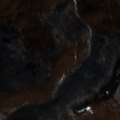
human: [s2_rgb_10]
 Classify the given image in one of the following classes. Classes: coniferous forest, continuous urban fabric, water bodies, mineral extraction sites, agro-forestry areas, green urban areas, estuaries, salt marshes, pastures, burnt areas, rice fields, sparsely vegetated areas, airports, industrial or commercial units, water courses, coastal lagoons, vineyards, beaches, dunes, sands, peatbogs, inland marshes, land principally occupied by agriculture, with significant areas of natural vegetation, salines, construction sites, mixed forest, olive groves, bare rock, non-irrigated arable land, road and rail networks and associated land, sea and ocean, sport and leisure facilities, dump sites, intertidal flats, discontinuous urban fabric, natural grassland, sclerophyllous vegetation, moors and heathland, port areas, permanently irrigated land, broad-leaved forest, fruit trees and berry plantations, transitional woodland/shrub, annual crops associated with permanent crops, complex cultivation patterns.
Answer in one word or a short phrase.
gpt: broad-leaved forest, mixed forest